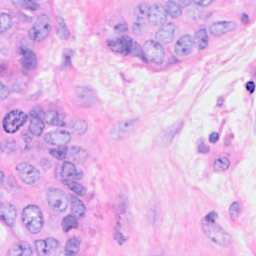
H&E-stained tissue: Breast